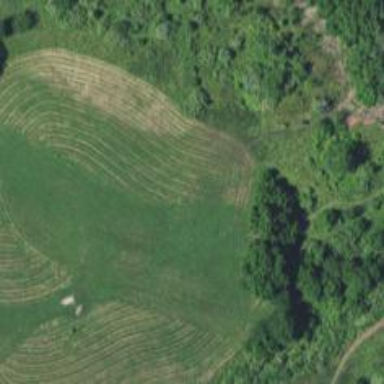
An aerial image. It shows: Disc golf hole.